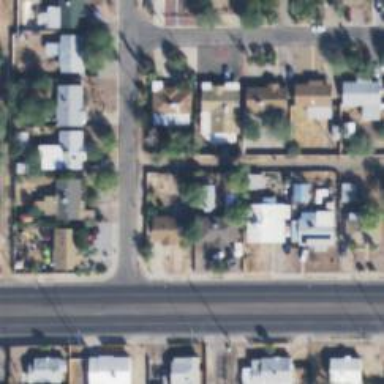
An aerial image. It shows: Alleyway designated as service road.